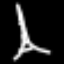
Label: The Eiffel Tower